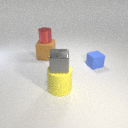
small gray metal cube above large yellow rubber cylinder